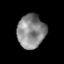
Tissue: prostate
Cell type: Myeloid cells
Senescence score: 0.3283
Nuclear area (px): 928
Mean DAPI intensity: 134.683